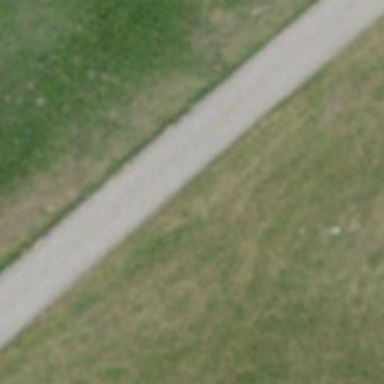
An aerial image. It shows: Track with grade1 tracktype.